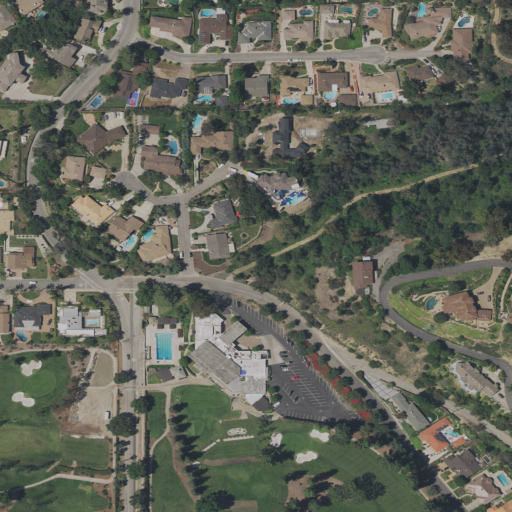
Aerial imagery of valley in California named Wildwood Canyon containing low intensity development, open development, medium intensity development, evergreen forest, high intensity development, mixed forest, and grassland